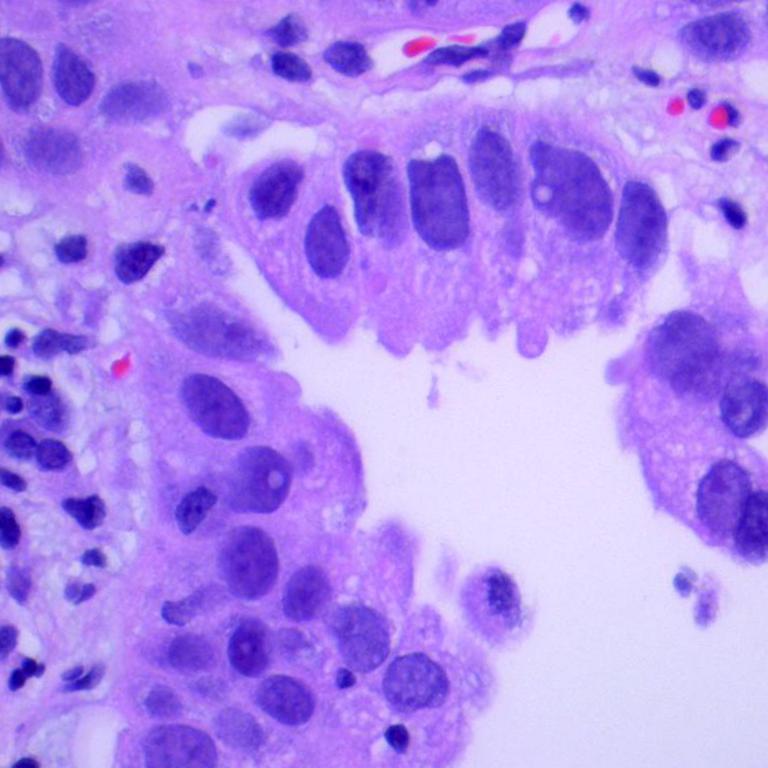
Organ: lung
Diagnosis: adenocarcinomas